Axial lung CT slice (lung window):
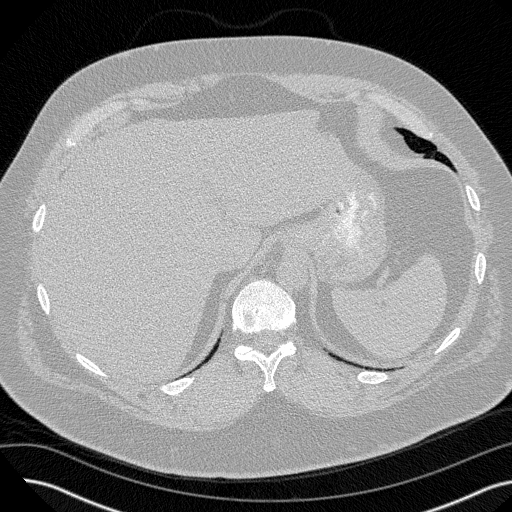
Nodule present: no